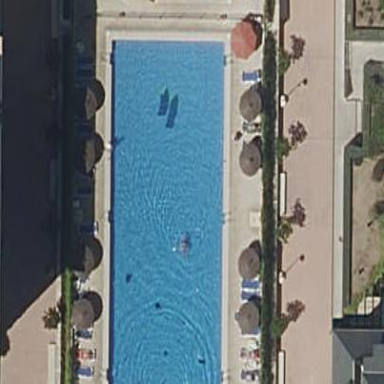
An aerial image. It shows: Swimming pool located in leisure land.